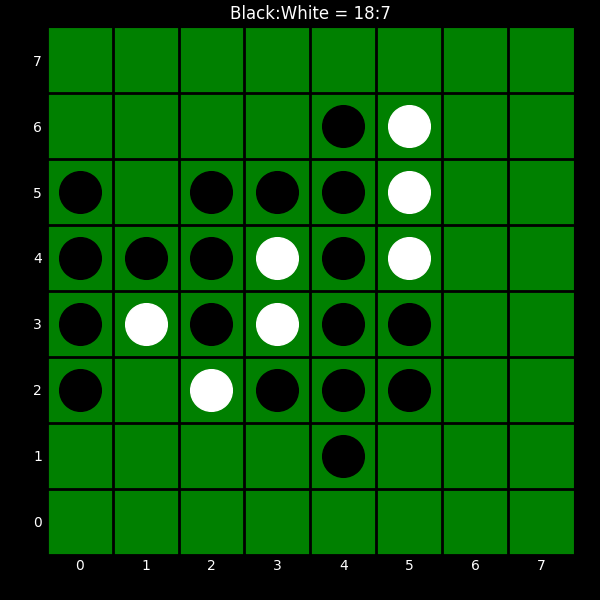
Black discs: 18
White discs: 7